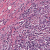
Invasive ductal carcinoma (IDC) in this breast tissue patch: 0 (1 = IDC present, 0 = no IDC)